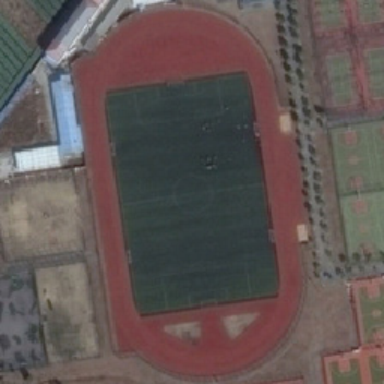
On the ground with lots of basketball courts .